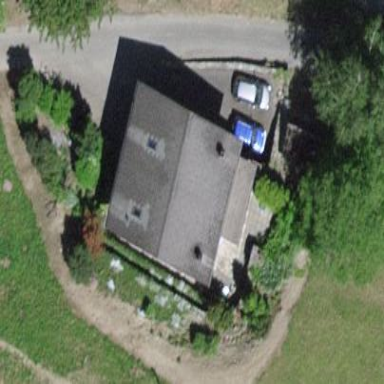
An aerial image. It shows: Simple house.